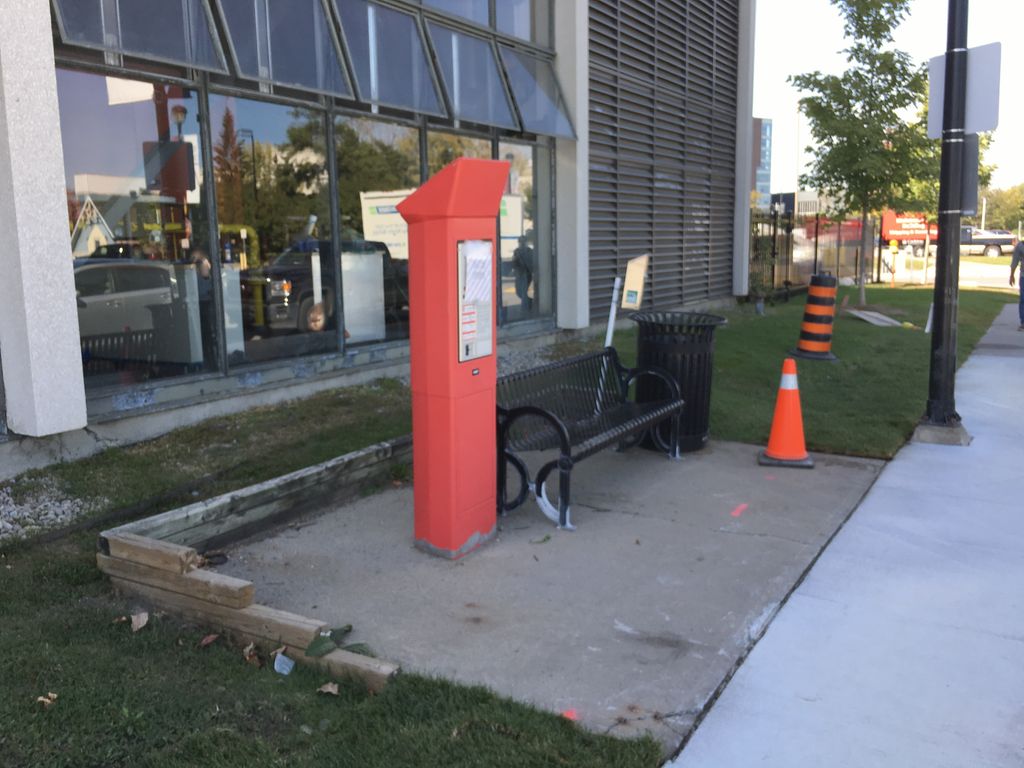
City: ottawa-gatineau